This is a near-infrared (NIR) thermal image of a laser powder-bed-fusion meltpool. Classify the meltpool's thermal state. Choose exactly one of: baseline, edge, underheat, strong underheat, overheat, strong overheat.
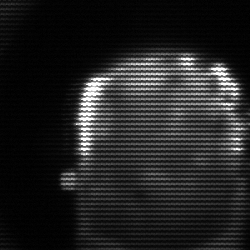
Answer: baseline